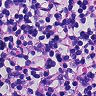
Metastatic tissue present: no